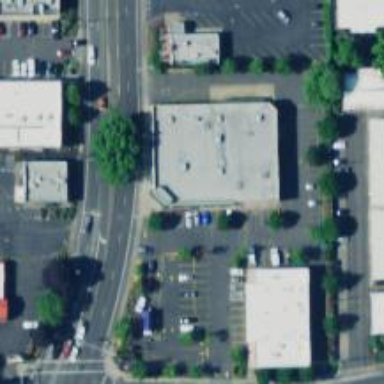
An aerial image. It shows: Pharmacy providing healthcare services.